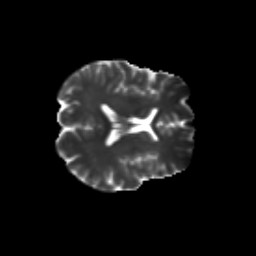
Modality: T2w
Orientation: axial
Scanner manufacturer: siemens
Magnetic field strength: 3 T
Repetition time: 9.2 s
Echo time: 0.084 s